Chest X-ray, AP view. Patient: 34 years old, sex F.
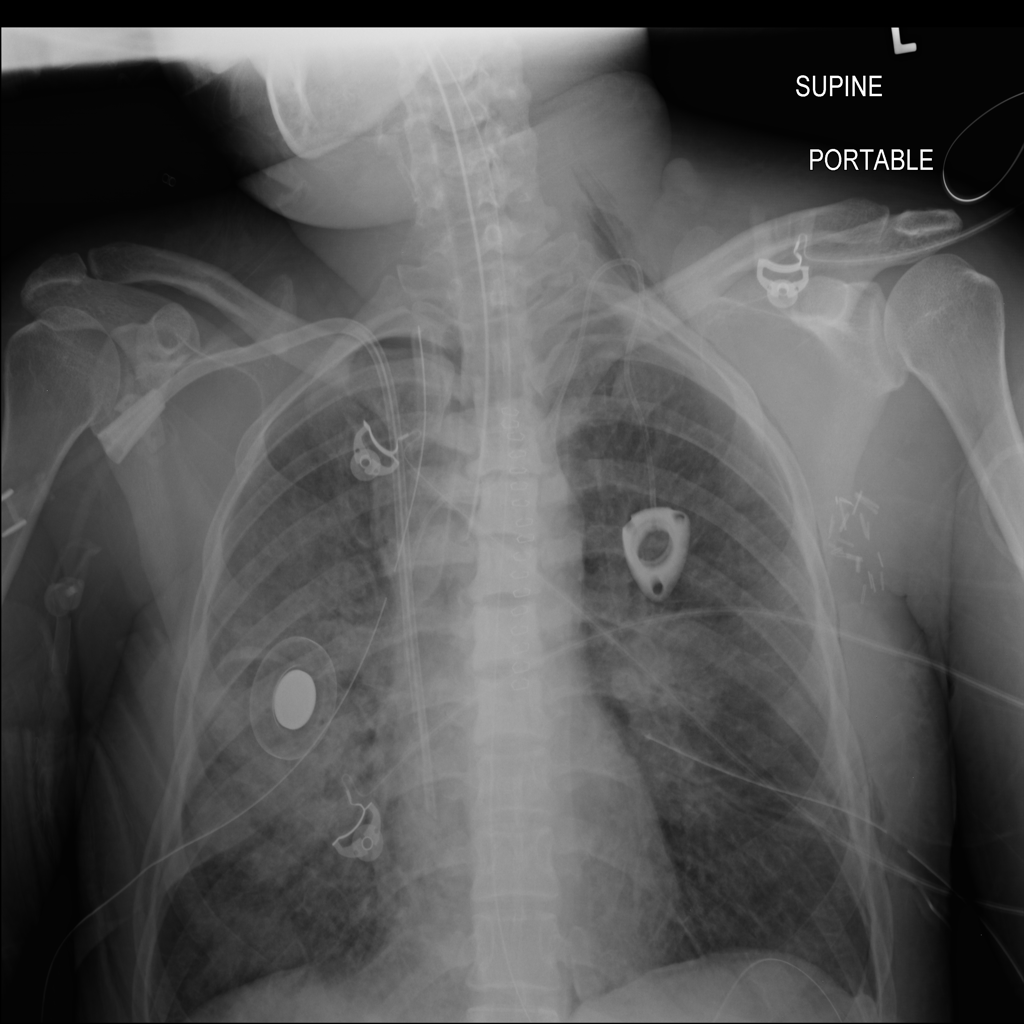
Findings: Effusion, Emphysema, Infiltration